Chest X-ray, AP view. Patient: 42 years old, sex M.
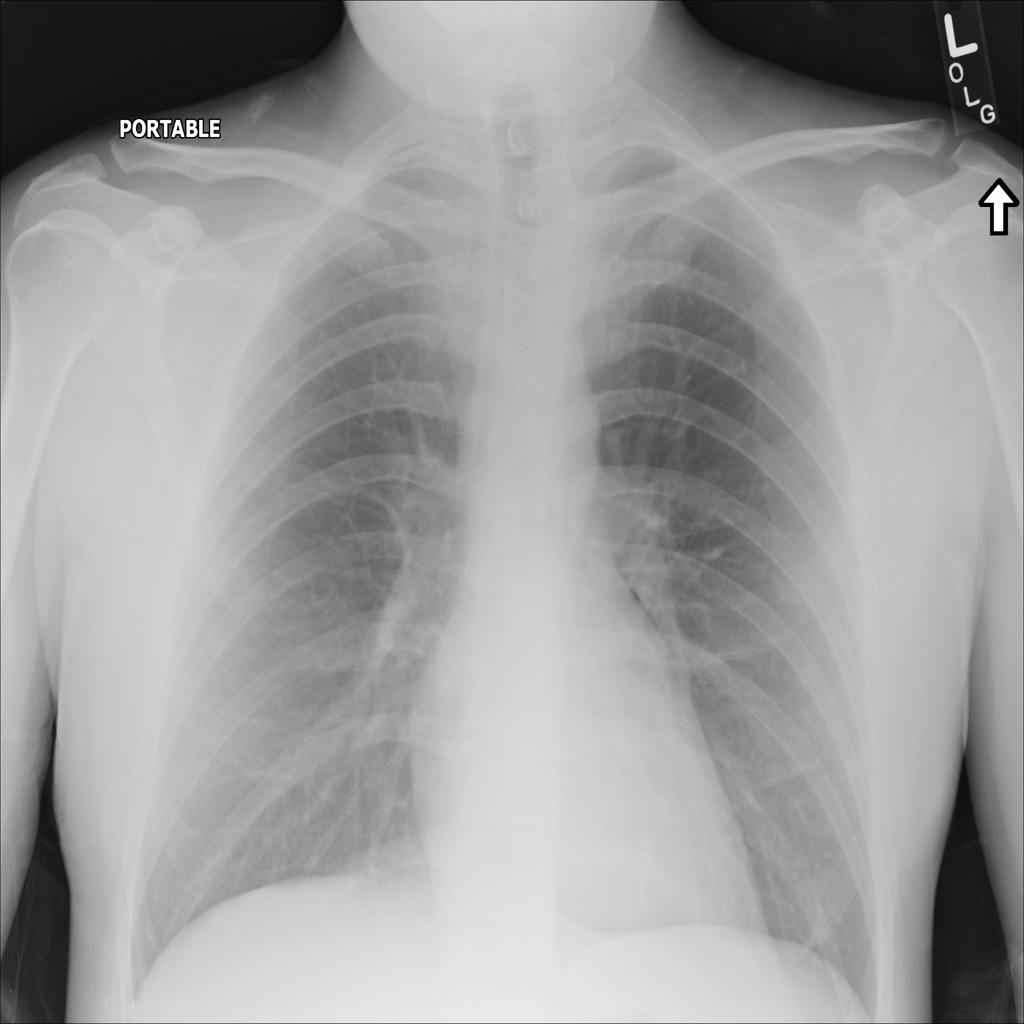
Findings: No Finding